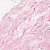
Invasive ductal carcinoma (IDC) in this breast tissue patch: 0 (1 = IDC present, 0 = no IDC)